Question: I have a layout displaying some images and text, with buttons at the bottom.
When a button is pressed, I need to display some new information below the buttons.
So the initial content needs to remain at the same height (height of the device screen), and the new content needs to be added beneath it, allowing the user to scroll down.
When a button is pressed it will ideally need to show the new content like a page anchor, but the part I'm having difficulty is getting the initial content to be fullscreened, and maintain that size when new content is added whilst also making the whole thing scroll-able.
I have been playing with different layouts, different height parameters, android:fillViewport="true" or not etc.
I can provide some XML / further explanation if necessary. But I'm not sure whether what I am aiming to achieve is possible or not. At least I'd like to get a scrollable overall view, with the top layout as fullscreen and some layouts underneath which the user can scroll to.
image:

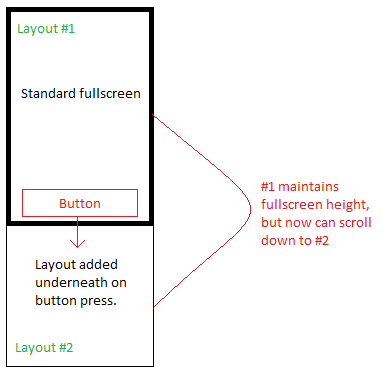
Answer: Try this:
1. Make ScrollView container and add your layout #1 into it
2. Set height of layout #1 into the code according per screen height
3. After button click add layout #2 into ScrollView
UPDATED:
Ok, I can suggest you only this solution (it worked for me in emulator).
XML:
'''
<?xml version="1.0" encoding="utf-8"?>
<ScrollView
xmlns:android="http://schemas.android.com/apk/res/android"
android:id="@+id/scroll"
android:layout_width="match_parent"
android:layout_height="match_parent"
android:fillViewport="true">
<LinearLayout
android:id="@+id/container"
android:layout_width="match_parent"
android:layout_height="match_parent"
android:orientation="vertical">
<RelativeLayout
android:id="@+id/layout1"
android:layout_width="match_parent"
android:layout_height="match_parent"
android:background="#ff0000">
<Button
android:layout_width="wrap_content"
android:layout_height="wrap_content"
android:text="Button"
android:onClick="btnClick"/>
</RelativeLayout>
</LinearLayout>
</ScrollView>
'''
Code:
'''
public class MainActivity extends Activity {
@Override
protected void onCreate(Bundle savedInstanceState) {
super.onCreate(savedInstanceState);
setContentView(R.layout.activity_main);
}
public void btnClick(View v){
LinearLayout container = (LinearLayout)findViewById(R.id.container);
ScrollView scroll = (ScrollView)findViewById(R.id.scroll);
RelativeLayout layout1 = (RelativeLayout)findViewById(R.id.layout1);
RelativeLayout layout2 = new RelativeLayout(this);
LayoutParams params = new LayoutParams(LayoutParams.MATCH_PARENT, 300);
layout2.setBackgroundColor(Color.YELLOW);
layout1.getLayoutParams().height = scroll.getHeight();
scroll.setFillViewport(false);
container.addView(layout2, params);
}
}
'''